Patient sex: M
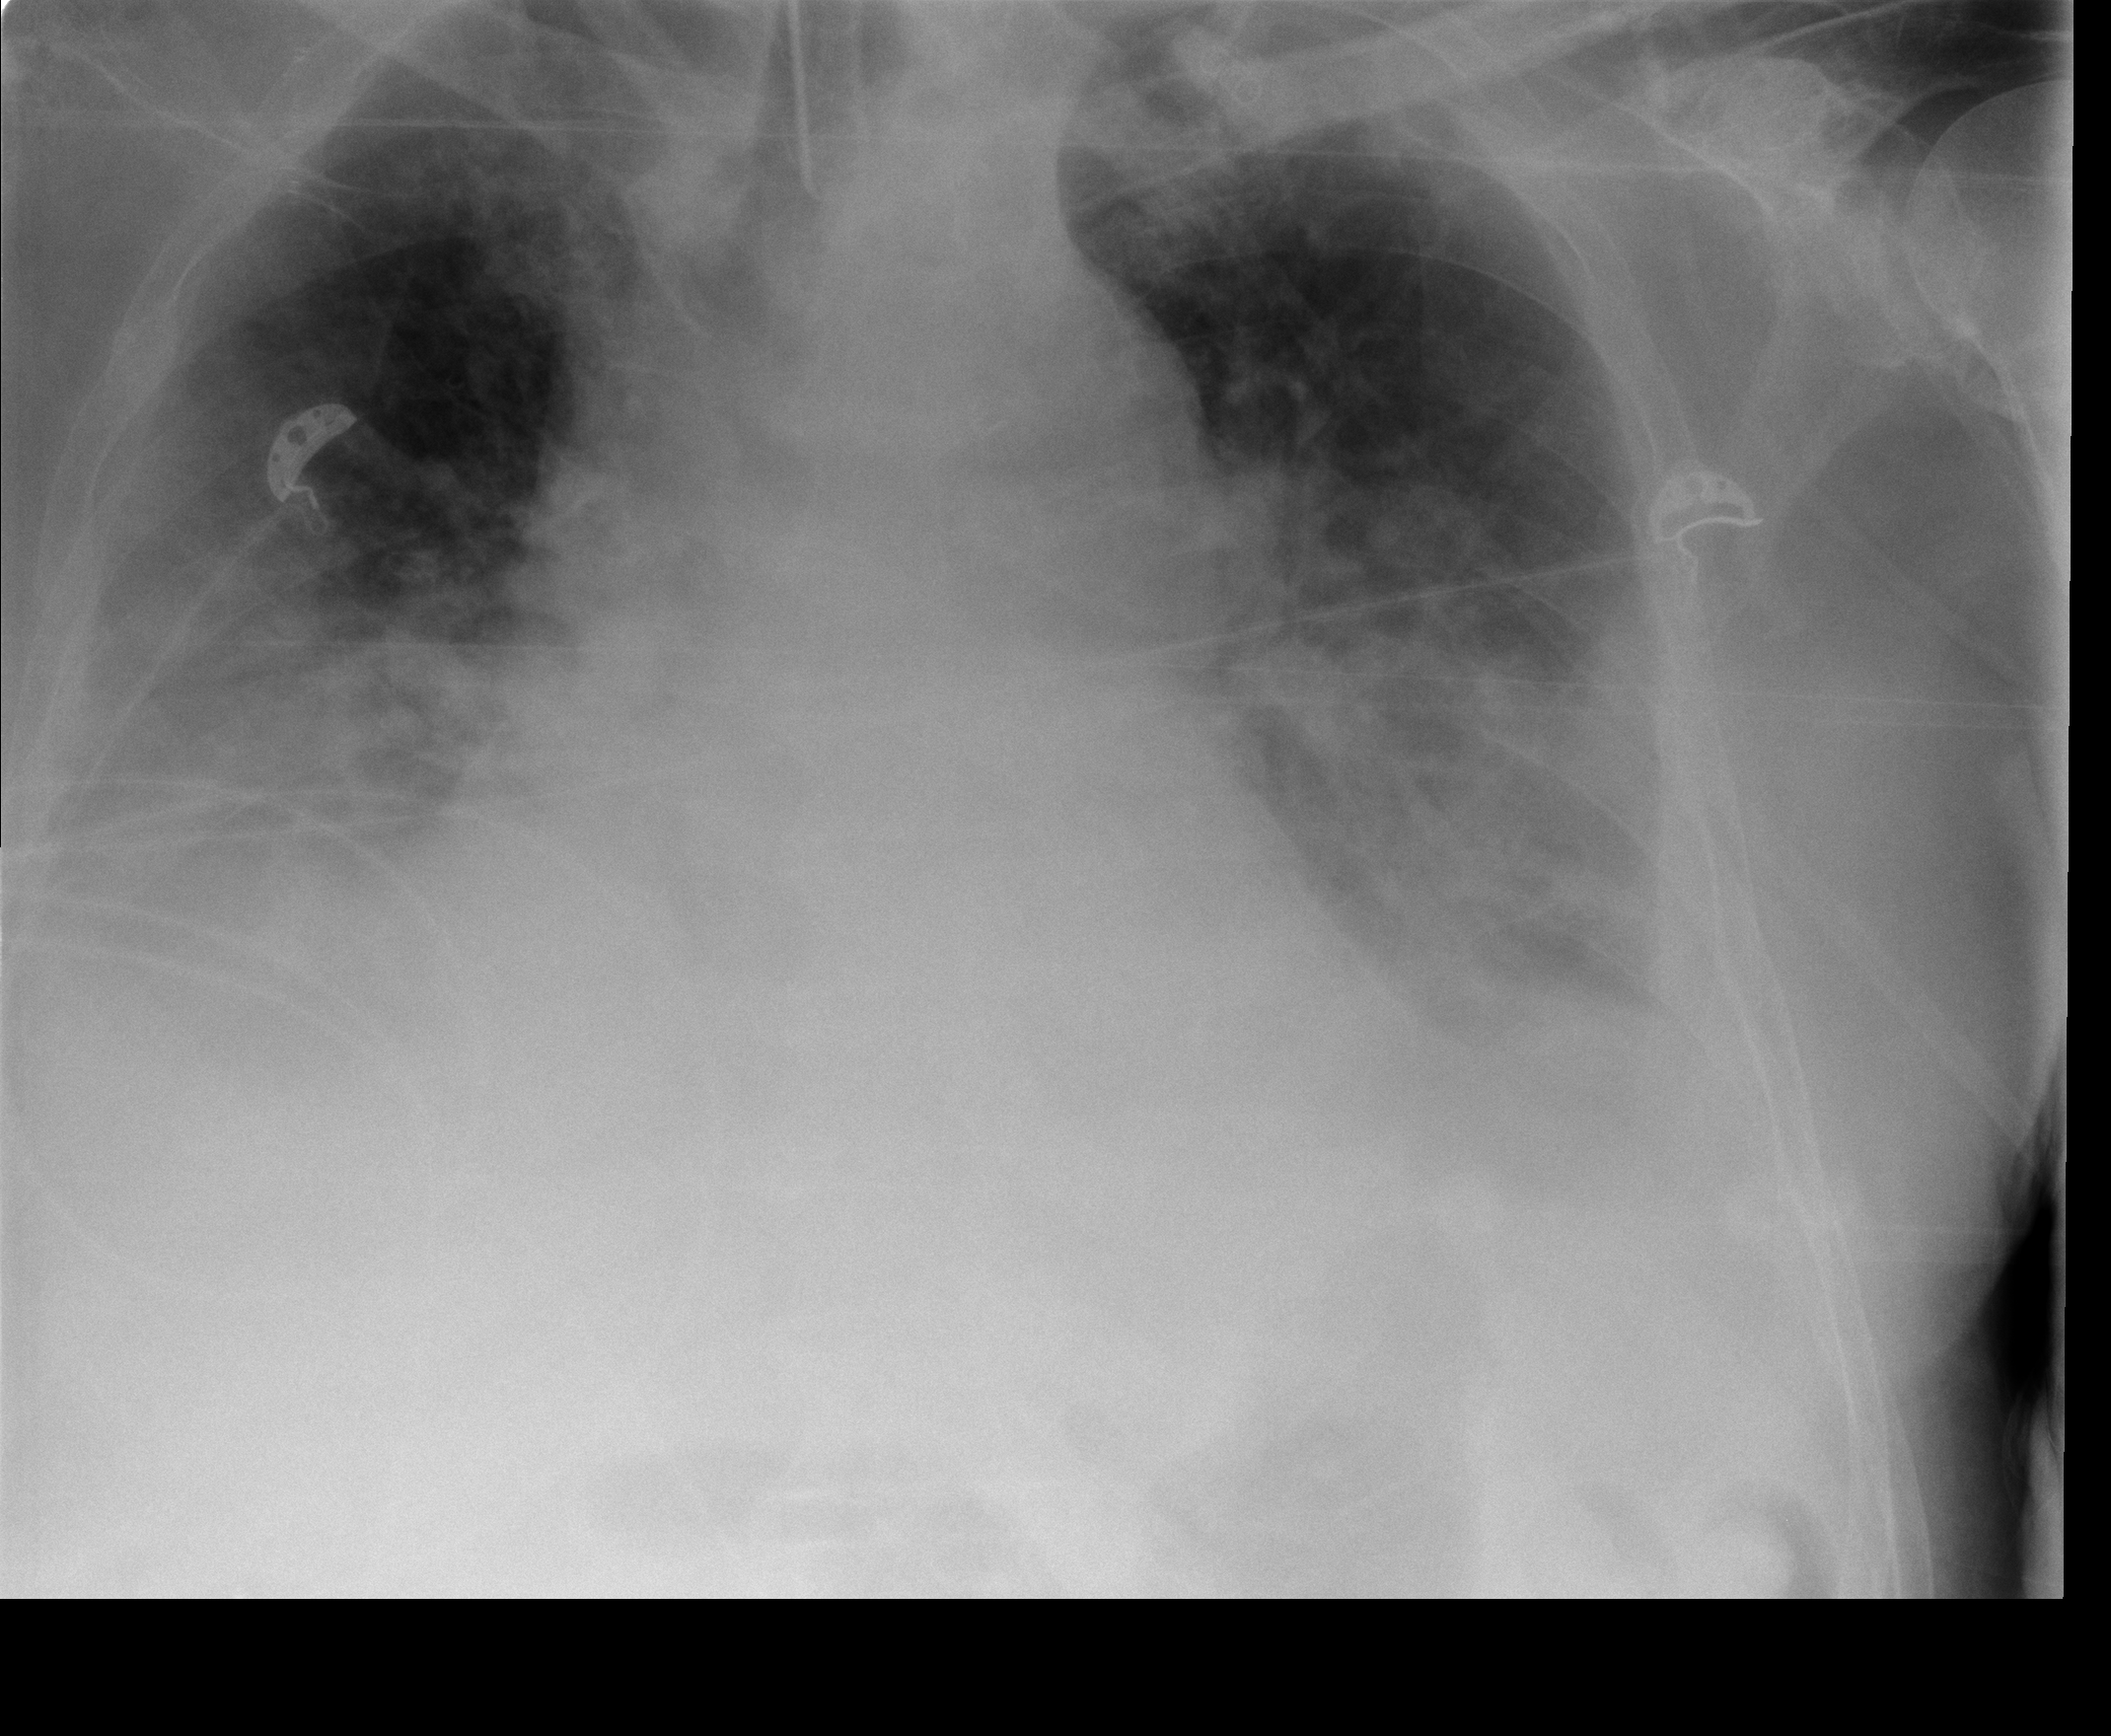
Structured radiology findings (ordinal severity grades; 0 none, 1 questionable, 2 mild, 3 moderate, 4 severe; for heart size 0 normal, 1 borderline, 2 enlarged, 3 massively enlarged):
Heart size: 2
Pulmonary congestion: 3
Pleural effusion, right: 3
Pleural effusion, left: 3
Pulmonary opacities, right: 2
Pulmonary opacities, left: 2
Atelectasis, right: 3
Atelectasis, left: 3